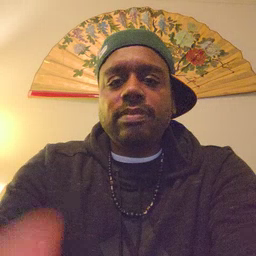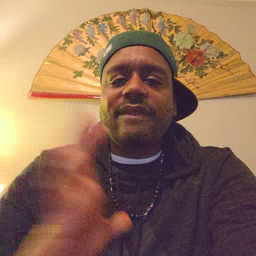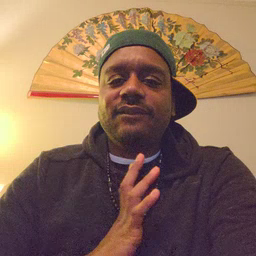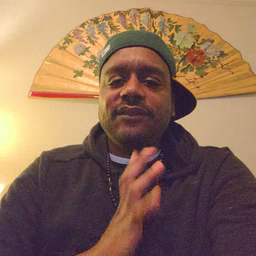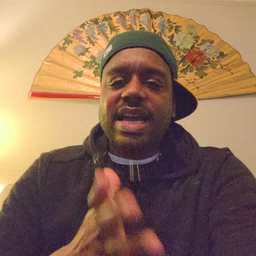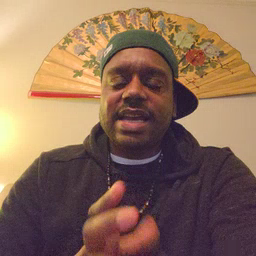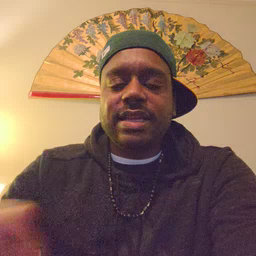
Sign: fine